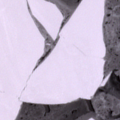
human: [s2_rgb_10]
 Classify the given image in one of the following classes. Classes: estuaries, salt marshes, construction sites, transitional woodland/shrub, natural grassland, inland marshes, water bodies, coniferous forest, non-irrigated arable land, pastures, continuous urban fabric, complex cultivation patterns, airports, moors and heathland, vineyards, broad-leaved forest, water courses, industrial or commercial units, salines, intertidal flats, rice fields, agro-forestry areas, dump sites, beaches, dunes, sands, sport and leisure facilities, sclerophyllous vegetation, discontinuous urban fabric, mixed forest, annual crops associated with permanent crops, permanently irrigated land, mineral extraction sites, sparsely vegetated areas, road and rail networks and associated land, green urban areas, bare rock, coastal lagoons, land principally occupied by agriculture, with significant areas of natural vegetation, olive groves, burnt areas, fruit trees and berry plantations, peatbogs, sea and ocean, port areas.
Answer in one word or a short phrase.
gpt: sea and ocean